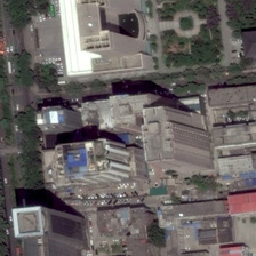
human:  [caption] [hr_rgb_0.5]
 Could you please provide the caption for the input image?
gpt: There is a T-shaped intersection with many buildings nearby.

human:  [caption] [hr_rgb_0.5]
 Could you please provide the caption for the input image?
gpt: Pink roofs on both sides are low and the other side is low.

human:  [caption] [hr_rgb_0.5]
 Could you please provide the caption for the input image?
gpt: six tall buildings on either hand of the road in it .

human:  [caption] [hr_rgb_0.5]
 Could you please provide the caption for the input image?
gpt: There is a T-junction with many buildings nearby.

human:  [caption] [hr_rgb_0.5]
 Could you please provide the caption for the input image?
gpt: On both sides are low-rise buildings with pink roofs and on the other side are low-rise buildings with white roofs.